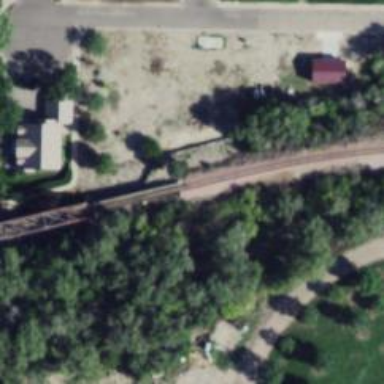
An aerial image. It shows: Railway bridge.